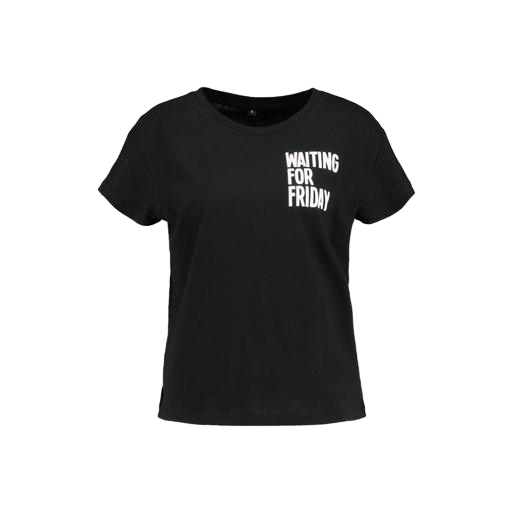
friday t-shirt, black plus size printed t-shirt only macy, black printed sayings t-shirt, white background